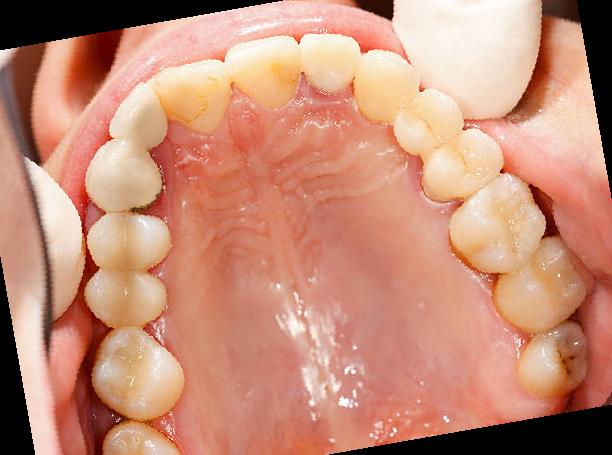
Condition: Calculus